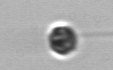
Label: flagellate